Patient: sex M, age 57
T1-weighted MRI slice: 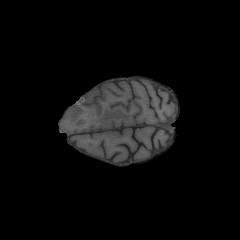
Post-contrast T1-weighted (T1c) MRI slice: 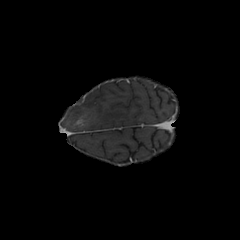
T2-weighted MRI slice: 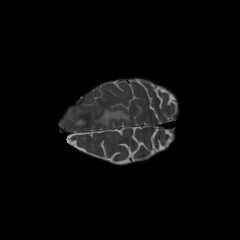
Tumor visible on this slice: yes
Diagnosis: Glioblastoma, IDH-wildtype
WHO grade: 4